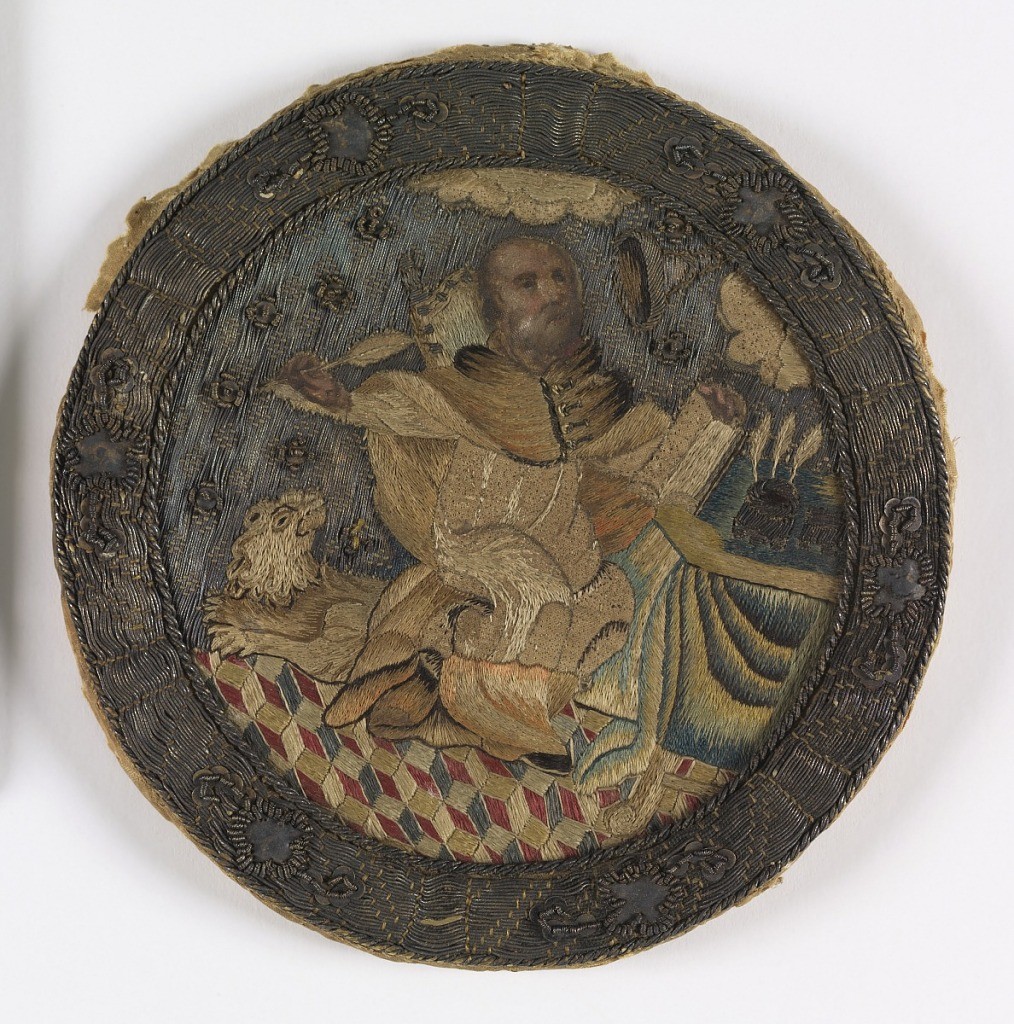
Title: Roundel
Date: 14th–15th century
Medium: silk, metallic thread Technique: embroidered
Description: Embroidered circular picture of St. Mark in his study.